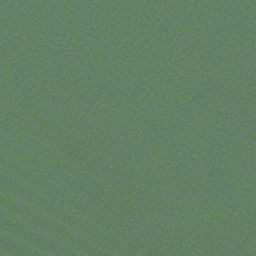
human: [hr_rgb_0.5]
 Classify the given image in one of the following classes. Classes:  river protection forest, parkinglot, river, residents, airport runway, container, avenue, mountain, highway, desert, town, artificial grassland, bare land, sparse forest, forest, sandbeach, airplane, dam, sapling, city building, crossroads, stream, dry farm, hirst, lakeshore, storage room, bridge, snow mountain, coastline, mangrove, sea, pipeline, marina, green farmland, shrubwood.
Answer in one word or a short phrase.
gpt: sea